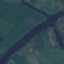
Land use / land cover class: River